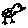
Label: bird